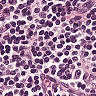
Metastatic tissue present: no